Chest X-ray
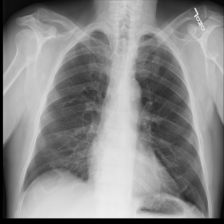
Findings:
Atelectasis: negative
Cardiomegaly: negative
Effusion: negative
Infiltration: negative
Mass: negative
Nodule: positive
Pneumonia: negative
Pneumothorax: negative
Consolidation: negative
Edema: negative
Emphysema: negative
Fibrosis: negative
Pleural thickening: negative
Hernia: negative